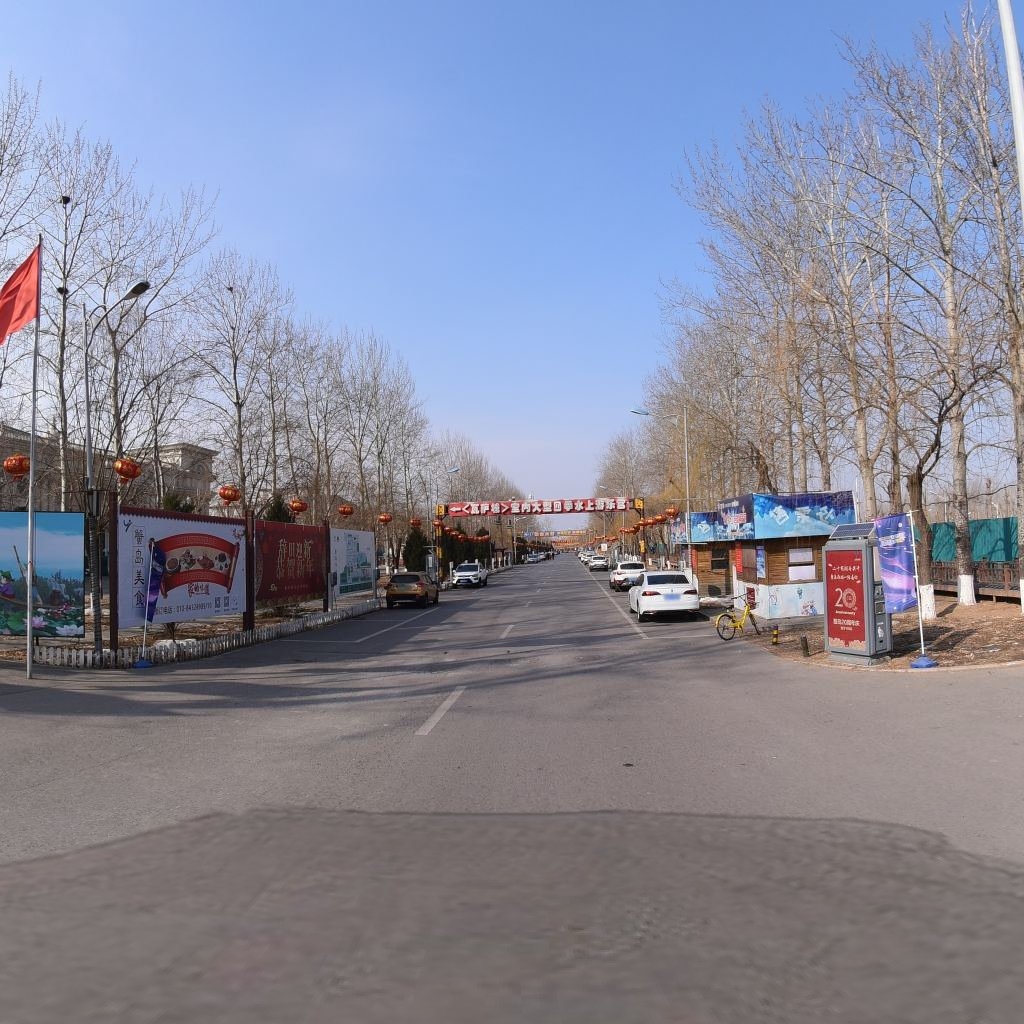
Region: Chaoyang
Road damage annotations: longitudinal crack, longitudinal crack